Question: I'm trying to write a program to calculate triangles. Can anyone give me a short code in F# sharp for this calculation?

This is what I have so far, but I'm not convinced it's the best way:
'''
let area a b c =
let s = sqrt((a + b + c) / 2)
sqrt(s * (s - a) * (s - b) * (s - c))
'''
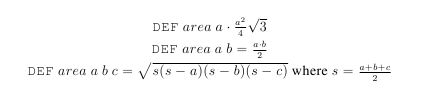
Answer: It seems you're trying to apply different formulas depending on the type of triangle you have. If you have three sides you use <URL>, if you have one side you're assuming the triangle is equilateral, if you have two sides you're assuming the triangle is right and the two sides are the catheti.
If I interpreted correctly, I would define a discriminated union, like this:
'''
type Triangle =
| Generic of float * float * float
| Equilateral of float
| Right of float * float
let area (t : Triangle) : float =
match t with
| Generic (a, b, c) -> let s = (a + b + c) / 2.
sqrt(s*(s-a)*(s-b)*(s-c))
| Equilateral a -> sqrt(3.) * (a ** 2.) / 4.
| Right (a, b) -> (a * b) / 2.
// testing
let triangles = [Generic (2., 3., 4.); Equilateral 2.; Right (2., 3.)]
triangles |>
List.iter (fun t -> Console.WriteLine(area t))
'''